Question: I am doing a meta-analysis in R of a specific treatment on forests. For this model I need to fit random effects to account for between study differences in method and variation in age of sites, since both of these are confounding variables and I am not explicitly interested in investigating the variation caused by them.
However, as far as I can tell the package '[metfor]' does not permit you to calculate a R squared type statistic when you have a multilevel model.
Anyway, to describe my problem more clearly here is a mock dataset
'''
Log<-data.frame(Method=rep(c("RIL","Conv"),each=10),
RU=runif(n=20,min=10,max=50),SDU=runif(n=20,5,20),
NU=round(runif(n=20,10,20),0))
Log$Study<-rep(1:4,each=5)
Log$Age<-rep(c(0,10,15,10),times=5)
RIL<-(Log$RU-(Log$RU*(abs(rnorm(n=20,mean=.6,sd=0.1)))))+(0.5*Log$Age)
Conv<-(Log$RU-(Log$RU*(abs(rnorm(n=20,mean=.2,sd=0.1)))))+(0.2*Log$Age)
Log$RL<-ifelse(Log$Method=="RIL",RIL,Conv)
Log$SDL<-Log$SDU
Log$NL<-Log$NU
#now we perform a meta-analysis using metafor
require(metafor)
ROM<-escalc(data=Log,measure="ROM",m2i=RU,
sd2i=SDU,n2i=NU,m1i=RL,sd1i=SDL,n1i=NL,append=T)
Model1<-rma.mv(yi,vi,random=~(1|Study)+(1|Age),method="ML",data=ROM)
summary(Model1)
forest(Model1)
'''
The above model is a null model looking at whether the intercept is statistically significantly different from zero. In our case it is. However, I also want to see whether differences in treatments describe the differences in effect sizes I see on the forest plot that you can see here

So I run this model:
'''
Model2<-rma.mv(yi,vi,mods=~Method,random=~(1|Study)+(1|Age),method="ML",data=ROM)
summary(Model2)
'''
Which looks good.
'''
Multivariate Meta-Analysis Model (k = 20; method: ML)
logLik Deviance AIC BIC AICc
0.4725 19.8422 7.0550 11.0380 9.7217
Variance Components:
outer factor: Age (nlvls = 3)
inner factor: Study (nlvls = 4)
estim sqrt fixed
tau^2 0.0184 0.1357 no
rho 1.0000 no
Test for Residual Heterogeneity:
QE(df = 18) = 23.3217, p-val = 0.1785
Test of Moderators (coefficient(s) 2):
QM(df = 1) = 19.6388, p-val < .0001
Model Results:
estimate se zval pval ci.lb ci.ub
intrcpt -0.1975 0.1007 -1.9622 0.0497 -0.3948 -0.0002 *
MethodRIL -0.4000 0.0903 -4.4316 <.0001 -0.5768 -0.2231 ***
---
Signif. codes: 0 '***' 0.001 '**' 0.01 '*' 0.05 '.' 0.1 ' ' 1
'''
However, I would like to get a goodness of fit measure out of this model equivalent to an R squared. People have had these problems in the past with GLMMs <URL>. I was wondering if anyone knew of a good way of doing something similar with meta-analyses? I have reviewers asking for this and I'm not sure whether I should just tell them that it can't be done or not.
Thanks in advance for the help!
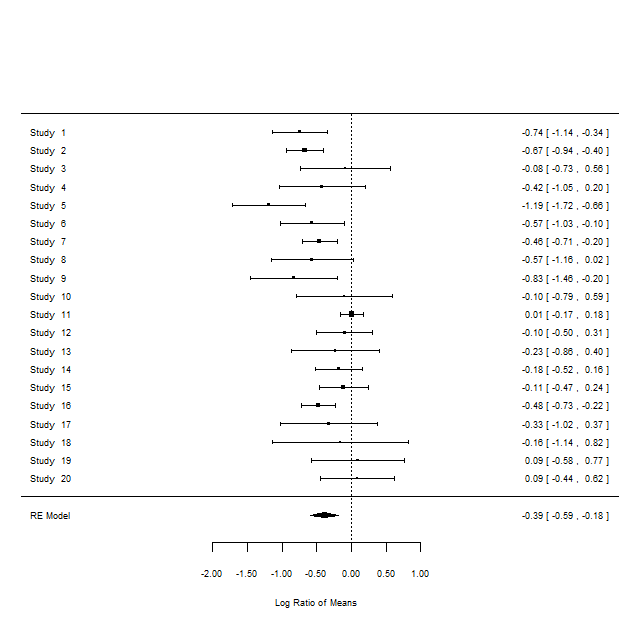
Answer: First of all, you are not quite using the right syntax for the 'rma.mv()' function. For the two models, I assume you actually meant to use:
'''
Model1 <- rma.mv(yi, vi, random = list(~ 1 | Study, ~ 1 | Age), method="ML", data=ROM)
Model2 <- rma.mv(yi, vi, mods = ~ Method, random = list(~ 1 | Study, ~ 1 | Age), method="ML", data=ROM)
'''
Now, as for R-squared, you can compute the proportional reduction in the variance components as a sort of pseudo R-squared value. This is just the logical extension of what is typically done in regular meta-regression. So, based on the models above:
'''
(Model1$sigma2[1] - Model2$sigma2[1]) / Model1$sigma2[1]
(Model1$sigma2[2] - Model2$sigma2[2]) / Model1$sigma2[2]
'''
If a value should turn out to be negative, it is typically set to zero.
If you want a single value, you could also compute the proportional reduction in the total variance with:
'''
(sum(Model1$sigma2) - sum(Model2$sigma2)) / sum(Model1$sigma2)
'''